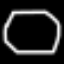
Label: octagon